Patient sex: F
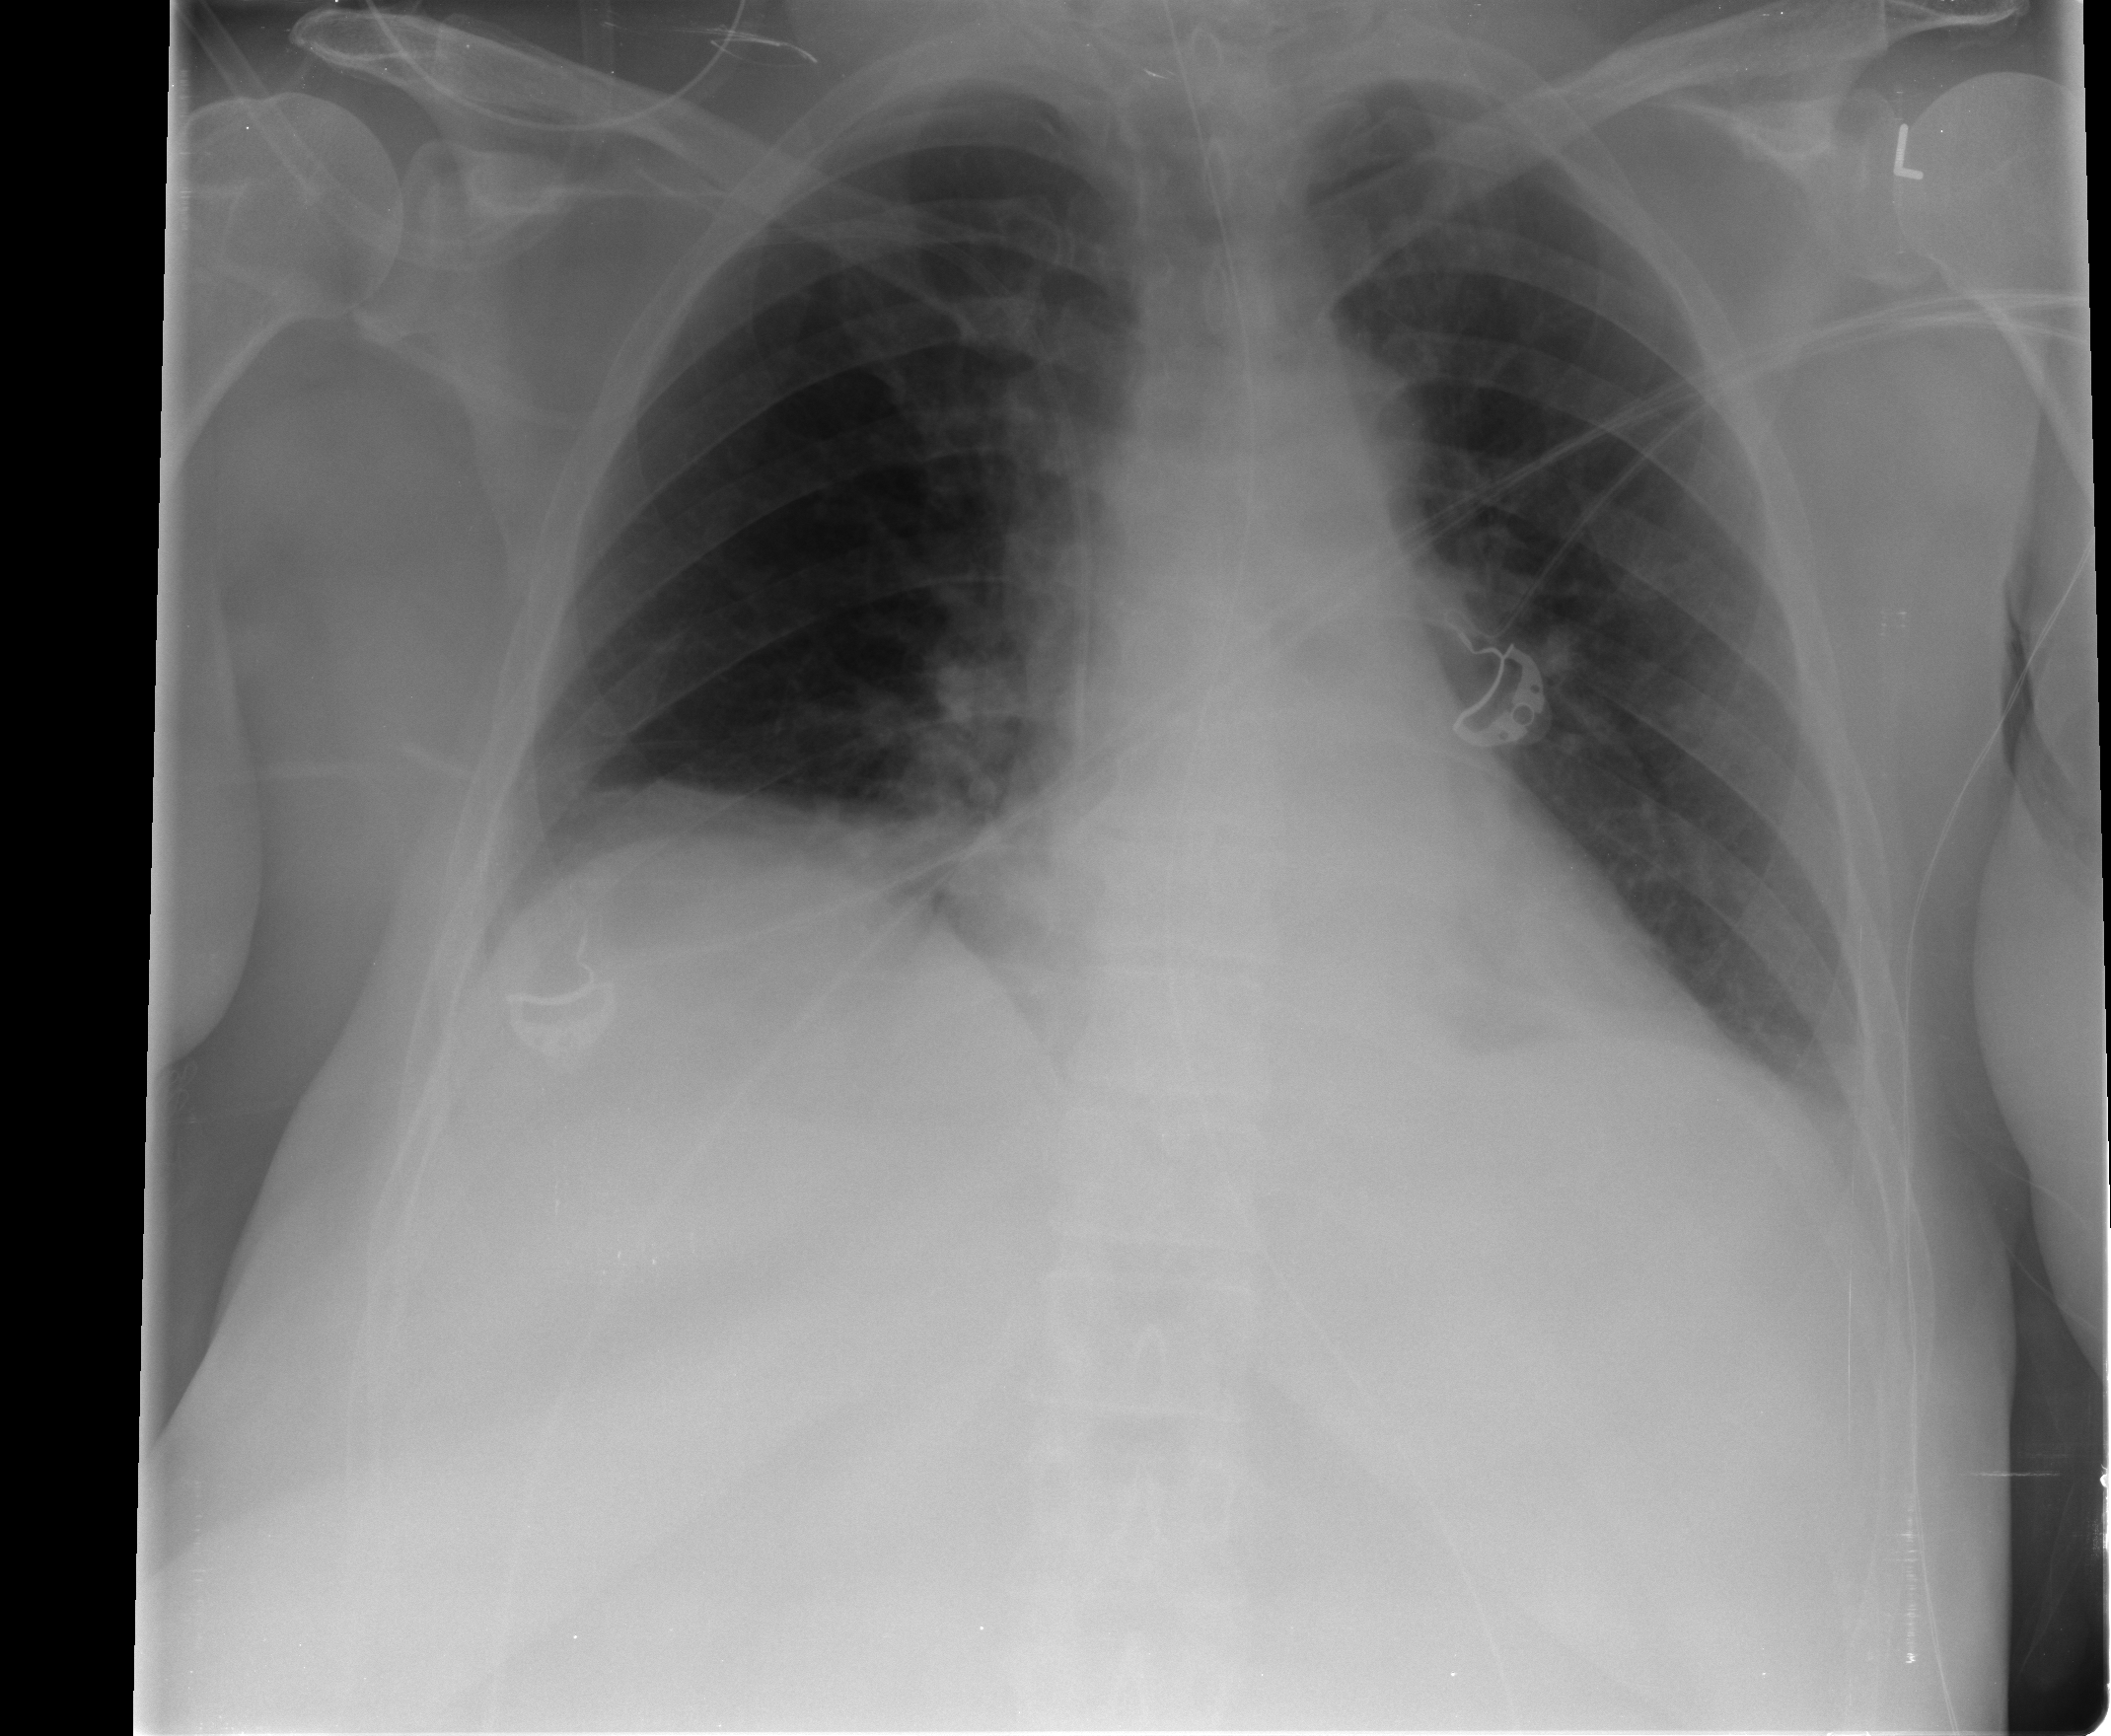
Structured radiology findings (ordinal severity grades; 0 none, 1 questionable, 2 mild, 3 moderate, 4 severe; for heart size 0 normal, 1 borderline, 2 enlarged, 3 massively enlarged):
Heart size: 0
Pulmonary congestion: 0
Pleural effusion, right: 0
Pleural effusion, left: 1
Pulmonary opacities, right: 2
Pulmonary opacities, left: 0
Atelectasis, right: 3
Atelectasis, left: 1